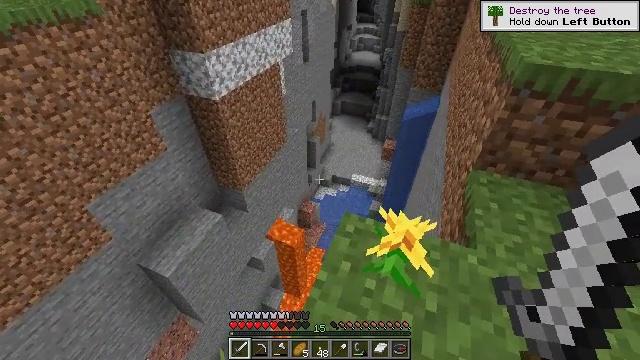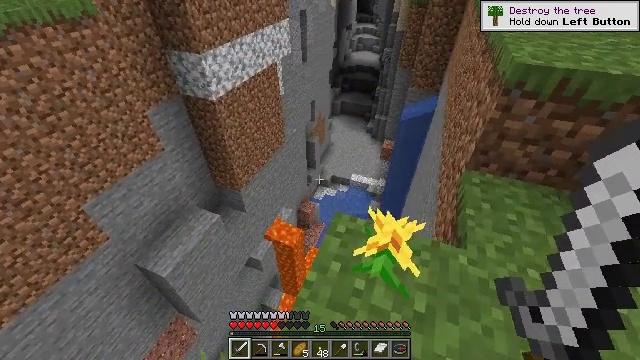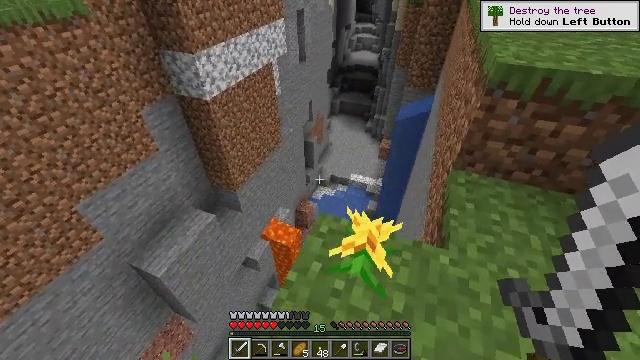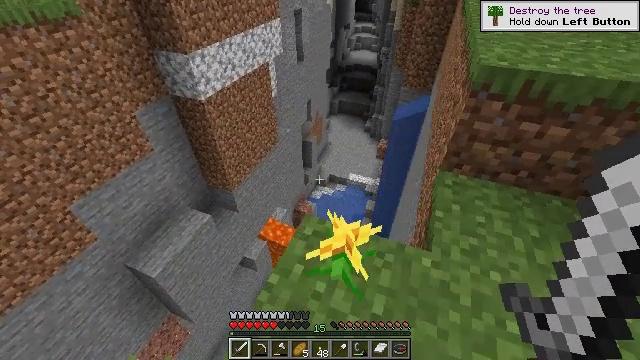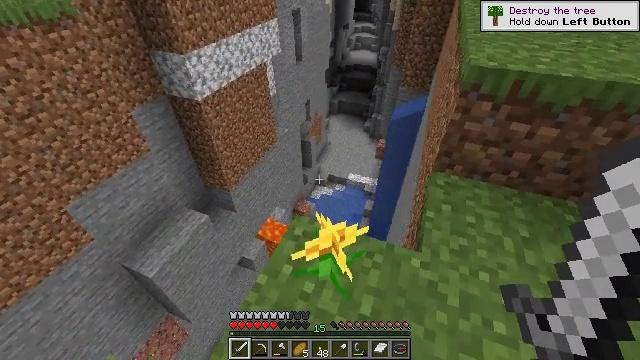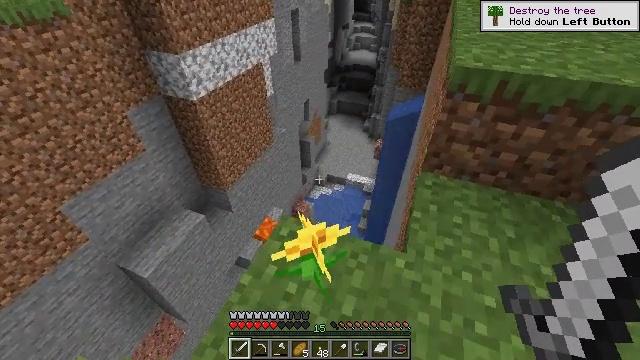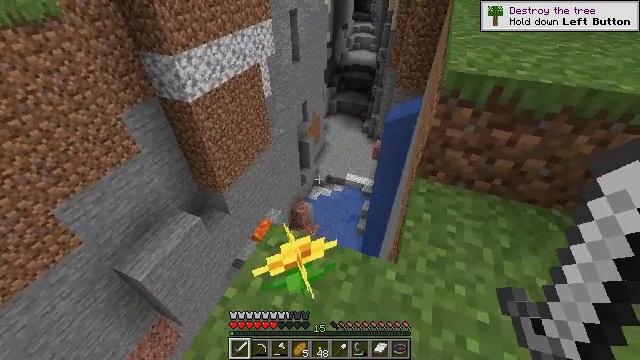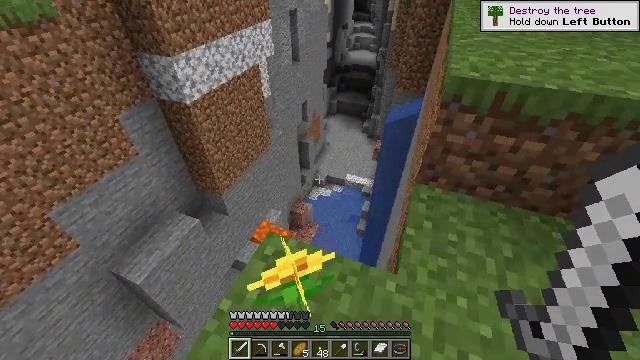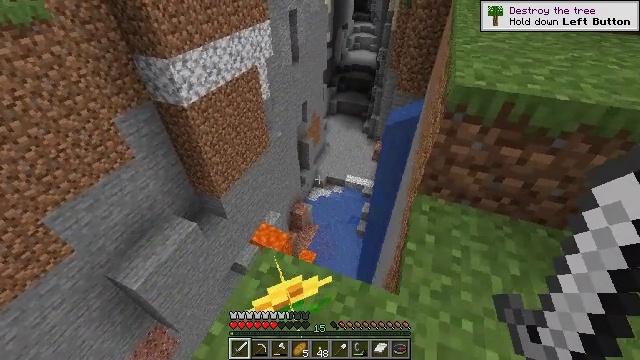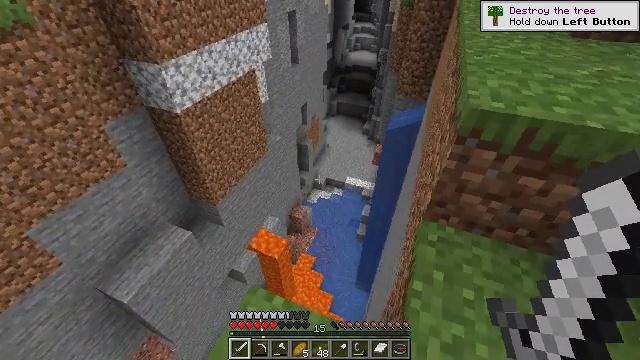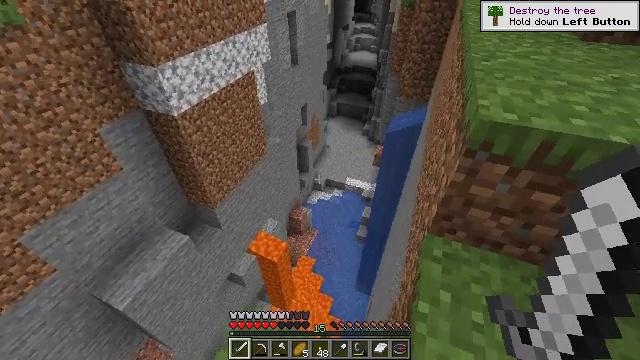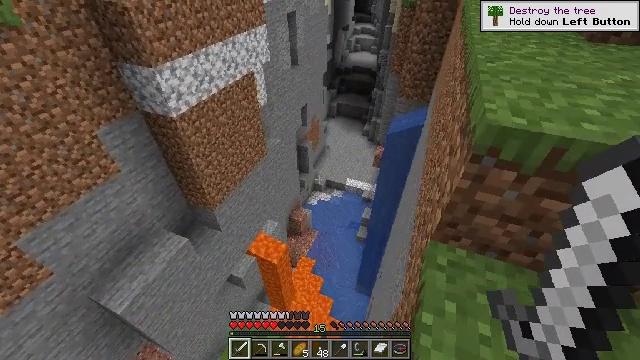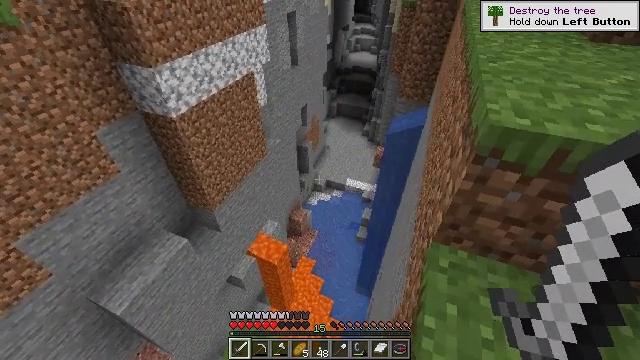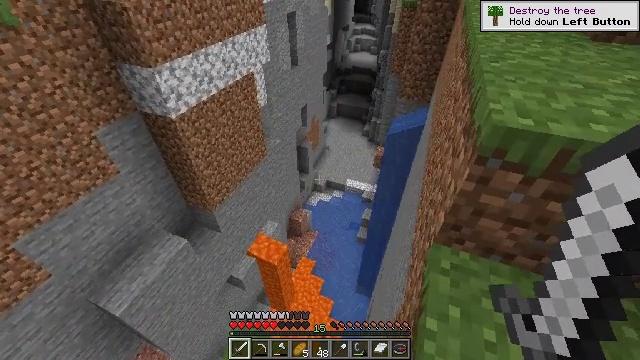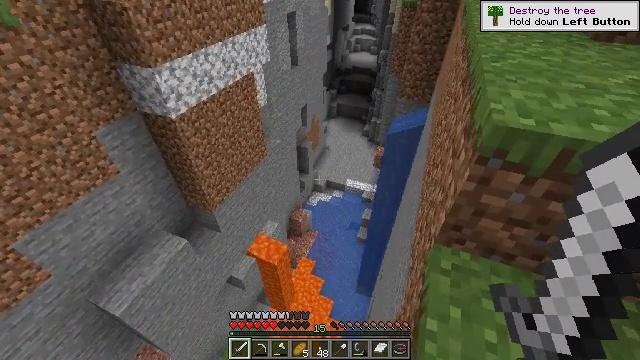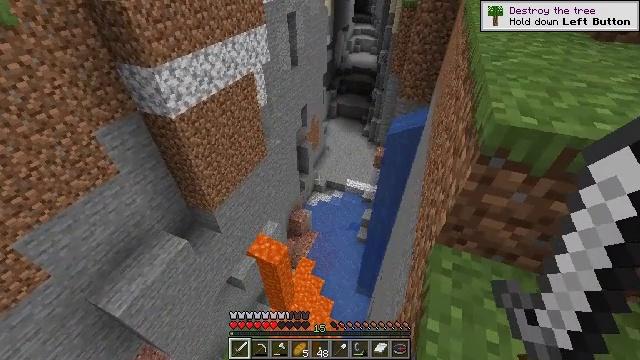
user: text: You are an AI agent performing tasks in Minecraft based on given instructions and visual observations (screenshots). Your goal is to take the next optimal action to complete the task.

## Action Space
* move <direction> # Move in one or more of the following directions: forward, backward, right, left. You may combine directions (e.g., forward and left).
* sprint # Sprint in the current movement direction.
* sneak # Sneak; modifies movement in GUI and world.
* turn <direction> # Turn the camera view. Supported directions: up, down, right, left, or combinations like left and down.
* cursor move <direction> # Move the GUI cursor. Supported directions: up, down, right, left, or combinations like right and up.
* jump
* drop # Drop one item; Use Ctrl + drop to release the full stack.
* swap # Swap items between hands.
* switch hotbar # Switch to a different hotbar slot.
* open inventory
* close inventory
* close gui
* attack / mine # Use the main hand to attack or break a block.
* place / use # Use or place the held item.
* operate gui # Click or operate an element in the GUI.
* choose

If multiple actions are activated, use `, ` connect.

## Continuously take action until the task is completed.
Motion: motion action
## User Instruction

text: Mine the dead bush in the desert.
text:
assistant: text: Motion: move right
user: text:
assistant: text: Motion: move right
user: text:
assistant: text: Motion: move right
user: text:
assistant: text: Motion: no_op
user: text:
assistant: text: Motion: no_op
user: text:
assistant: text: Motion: move forward
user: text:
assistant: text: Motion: move forward
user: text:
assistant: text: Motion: move forward
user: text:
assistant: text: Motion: move forward
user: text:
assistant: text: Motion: no_op
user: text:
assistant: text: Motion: no_op
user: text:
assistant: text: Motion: no_op
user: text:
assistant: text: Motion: no_op
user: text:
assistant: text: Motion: no_op
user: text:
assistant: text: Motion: no_op
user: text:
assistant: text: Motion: no_op
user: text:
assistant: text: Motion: no_op
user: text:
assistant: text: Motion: no_op
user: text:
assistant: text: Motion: no_op
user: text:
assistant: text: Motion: turn left and down
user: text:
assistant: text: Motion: turn left and down
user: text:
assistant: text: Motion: turn left and down
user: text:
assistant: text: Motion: turn left and down
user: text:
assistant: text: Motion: turn left and down
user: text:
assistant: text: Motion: turn left and down
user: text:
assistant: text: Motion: no_op
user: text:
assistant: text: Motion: no_op
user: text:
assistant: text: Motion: no_op
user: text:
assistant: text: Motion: no_op
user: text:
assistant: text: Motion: turn left and down